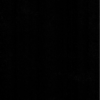
Label: dusty